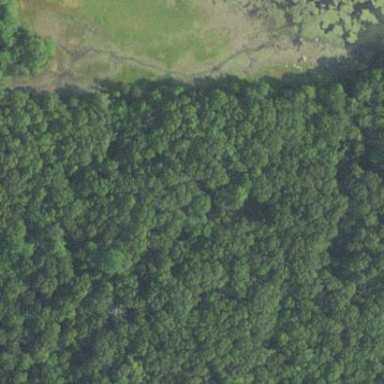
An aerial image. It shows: Mixed woodland area with various types of leaves.